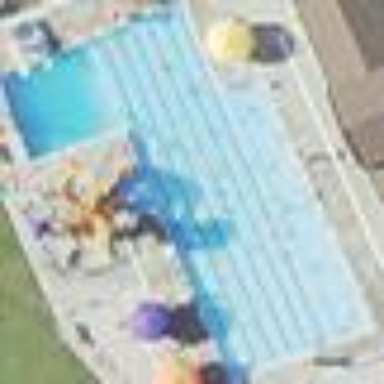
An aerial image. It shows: Swimming pool located in leisure land.